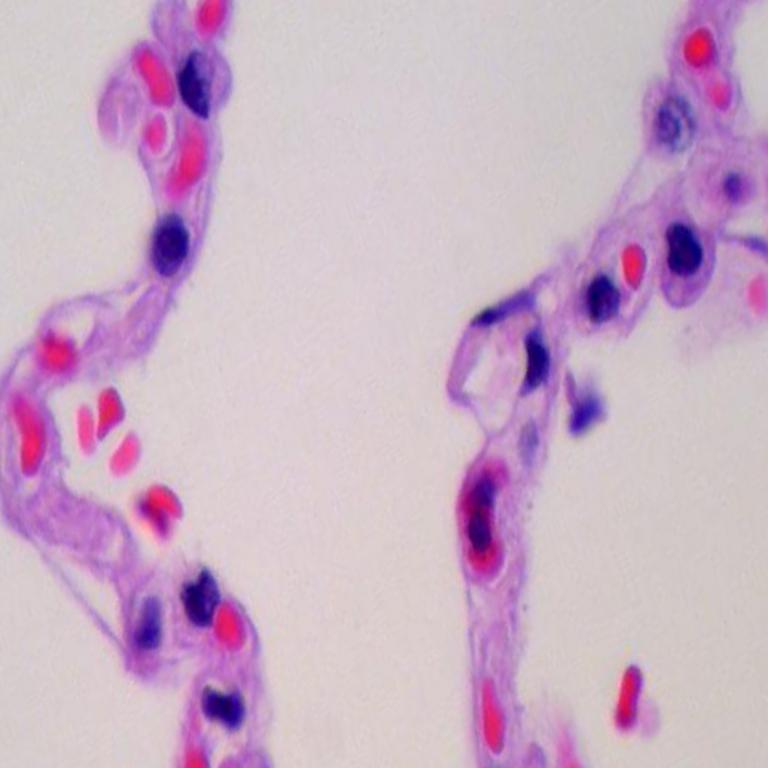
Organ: lung
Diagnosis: benign